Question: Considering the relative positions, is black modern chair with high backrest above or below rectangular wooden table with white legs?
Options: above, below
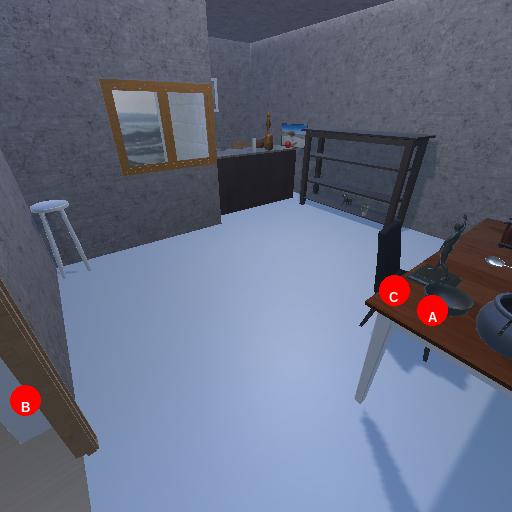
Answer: above